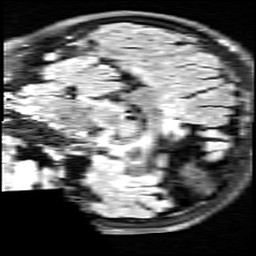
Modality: FLAIR
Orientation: sagittal
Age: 63
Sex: female
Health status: healthy
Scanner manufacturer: siemens
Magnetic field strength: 3 T
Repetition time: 9 s
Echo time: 0.088 s